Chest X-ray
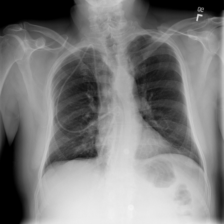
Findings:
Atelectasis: negative
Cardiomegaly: negative
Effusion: negative
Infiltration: negative
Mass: negative
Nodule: negative
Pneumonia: negative
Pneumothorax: negative
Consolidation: negative
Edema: negative
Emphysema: negative
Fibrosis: negative
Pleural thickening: negative
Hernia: negative